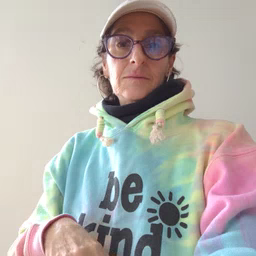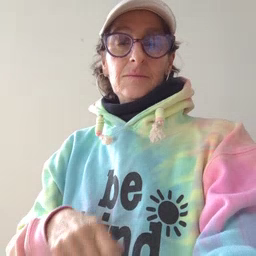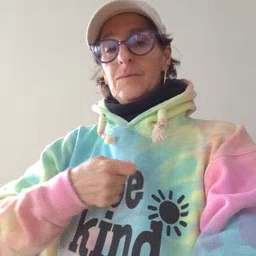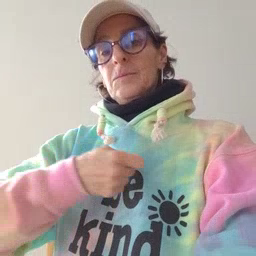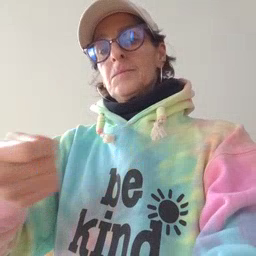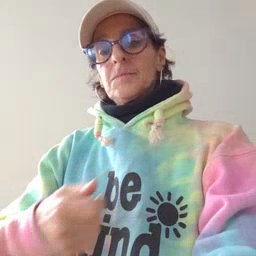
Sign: vacuum